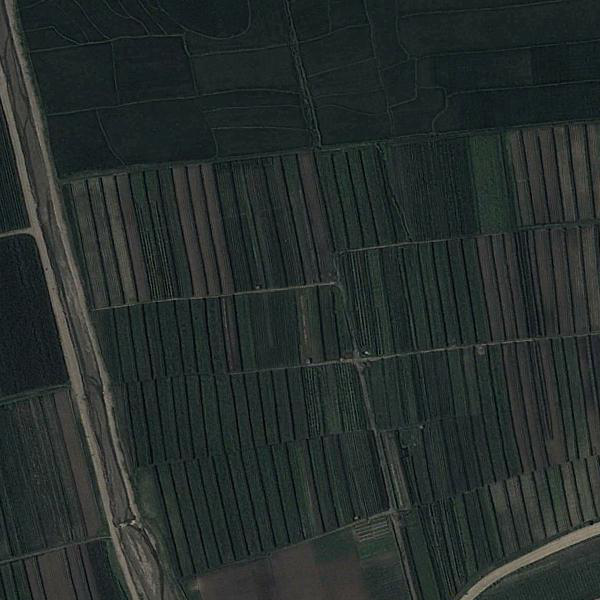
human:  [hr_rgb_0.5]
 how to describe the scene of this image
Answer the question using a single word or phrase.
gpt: farmland